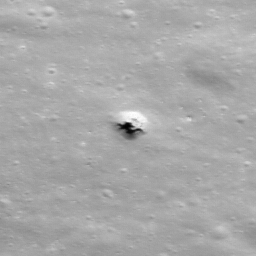
Pit: Stevinus 11
Host crater: Stevinus
Host type: impact_melt
Lunar coordinates: latitude -32.33, longitude 54.774